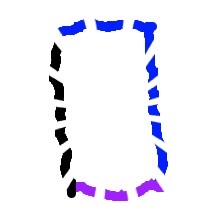
Shape: rectangle